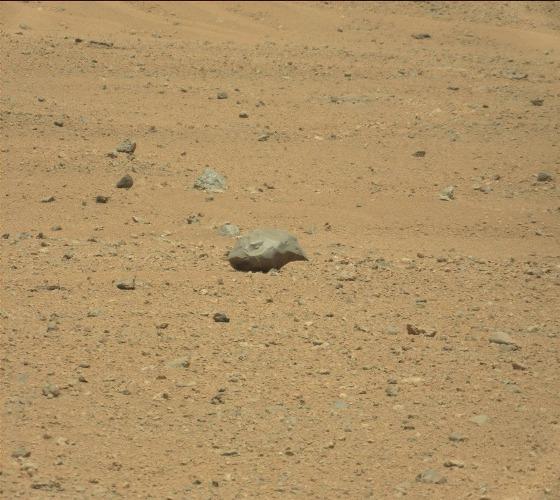
Terrain classes present: Gravel / Sand / Soil, Rock, Shadow